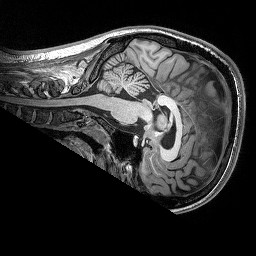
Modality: T1w
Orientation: sagittal
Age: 25
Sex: female
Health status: healthy
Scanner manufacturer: siemens
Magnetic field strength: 3 T
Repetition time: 2.53 s
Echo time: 0.00332 s